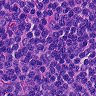
Metastatic tissue present: no